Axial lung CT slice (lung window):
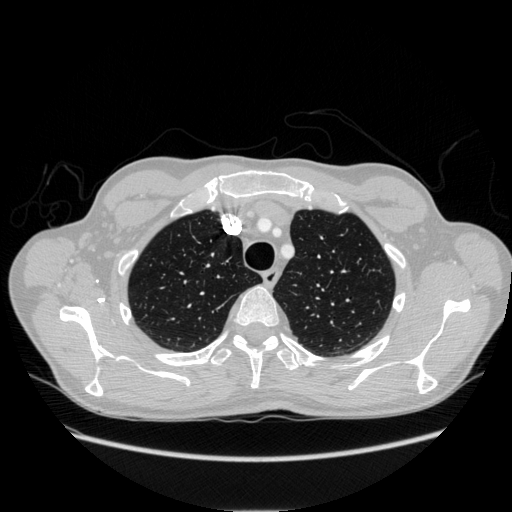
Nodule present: no